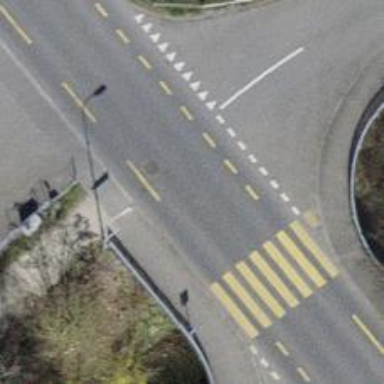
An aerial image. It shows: Tertiary road with asphalt surface crossing bridge. The road has designated cycle lane.